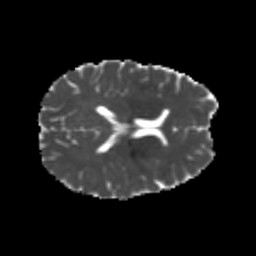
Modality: MD
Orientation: axial
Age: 22
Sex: female
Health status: healthy
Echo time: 0.074 s